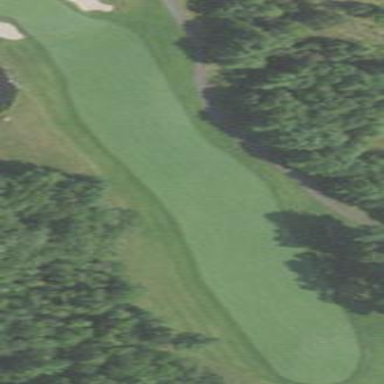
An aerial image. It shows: Grassy area designated as golf fairway.